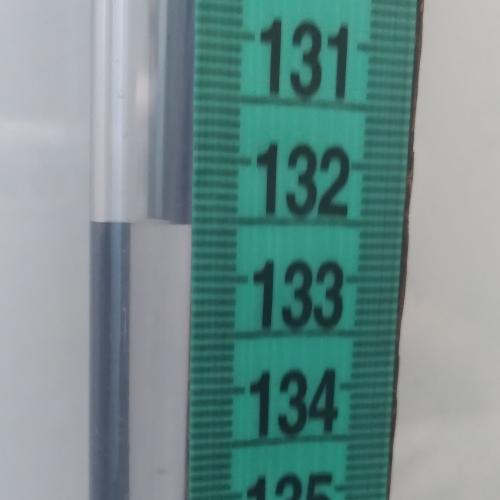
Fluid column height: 132.5 cm